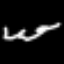
Label: squiggle